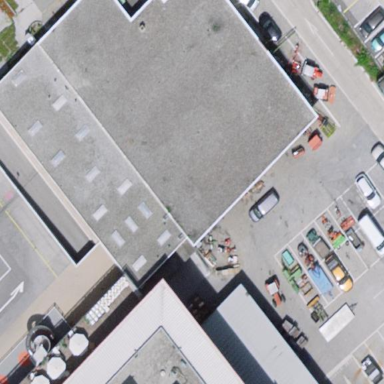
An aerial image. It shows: Industrial building.